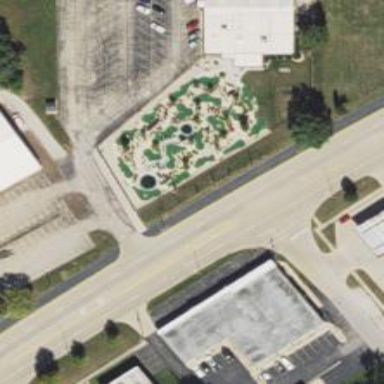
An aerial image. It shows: Miniature golf course.